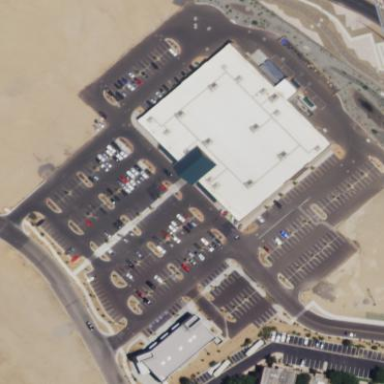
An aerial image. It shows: Outdoor shop located in building.